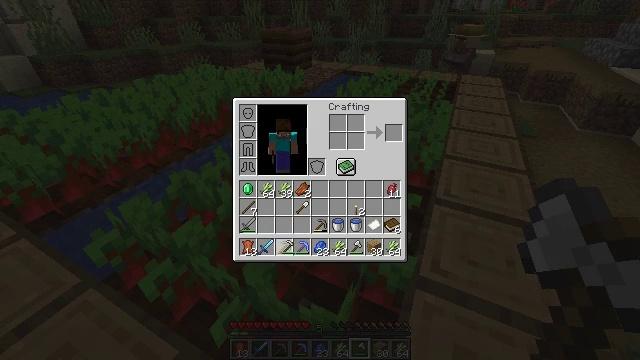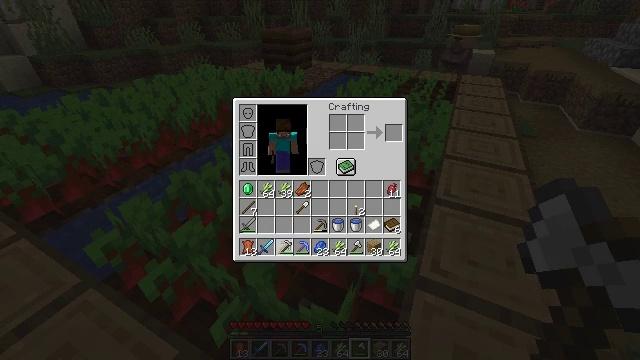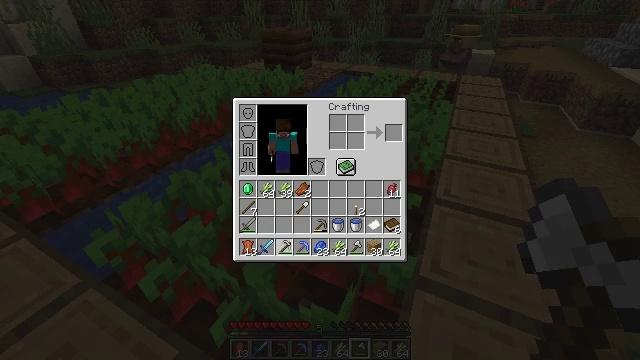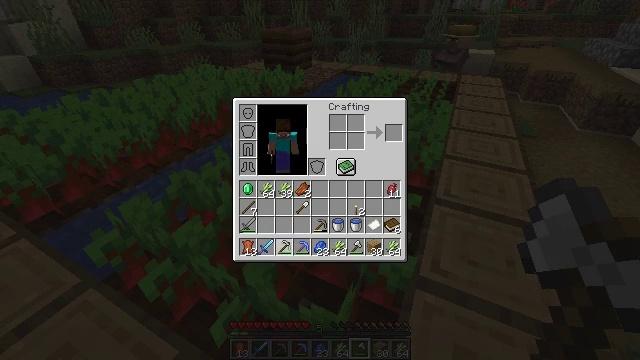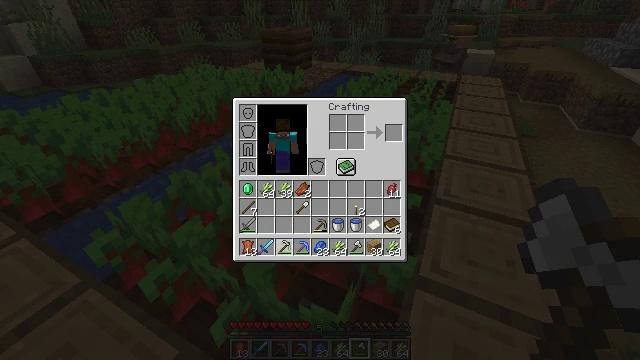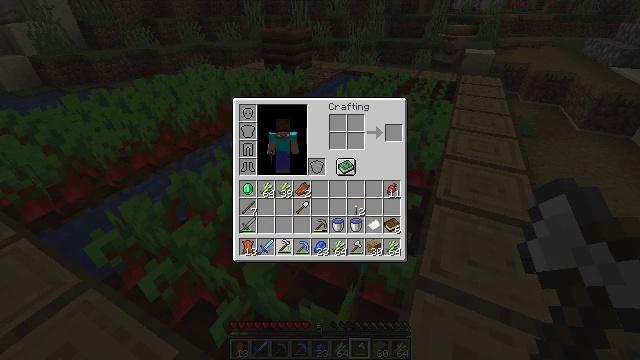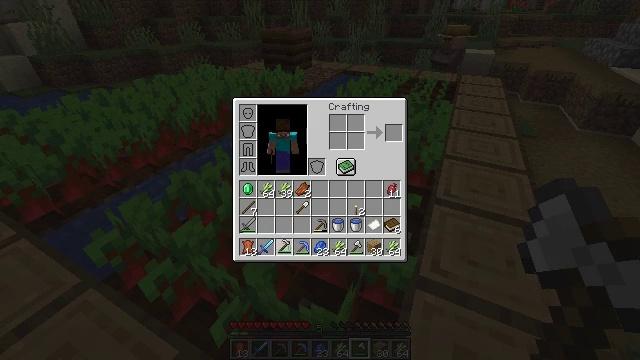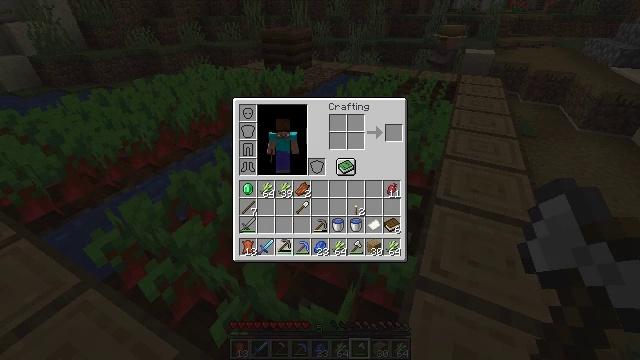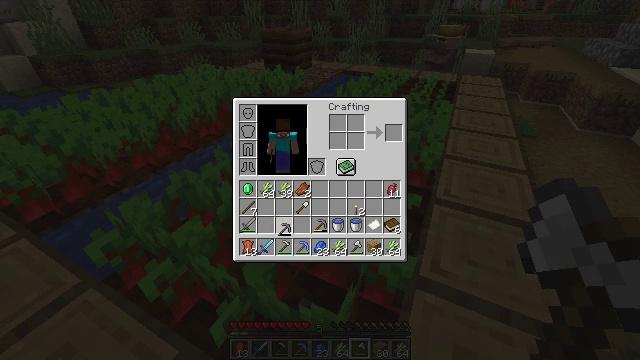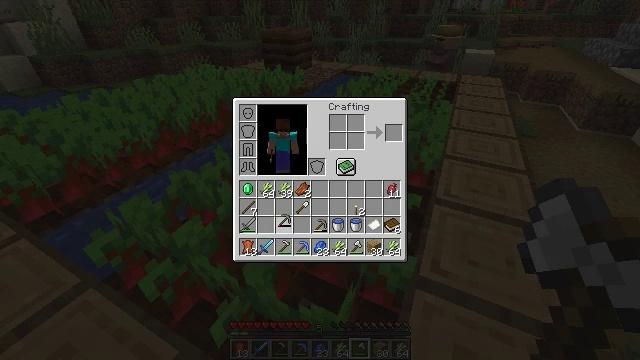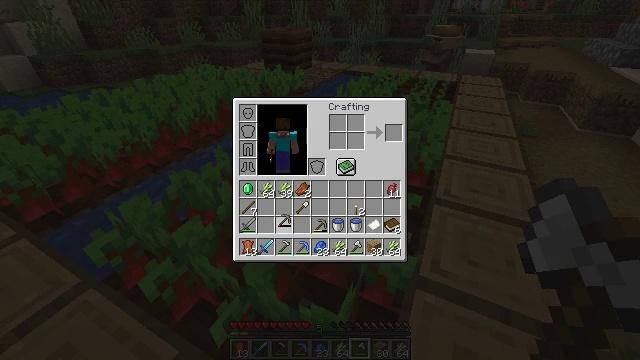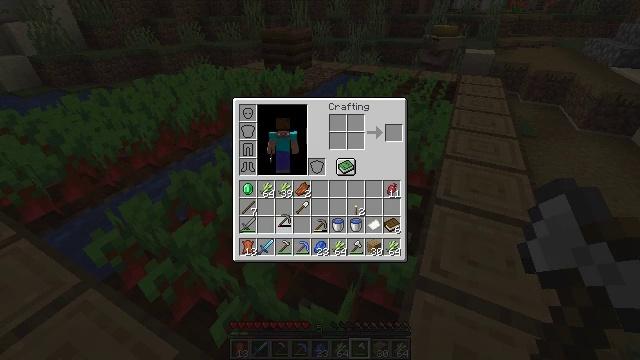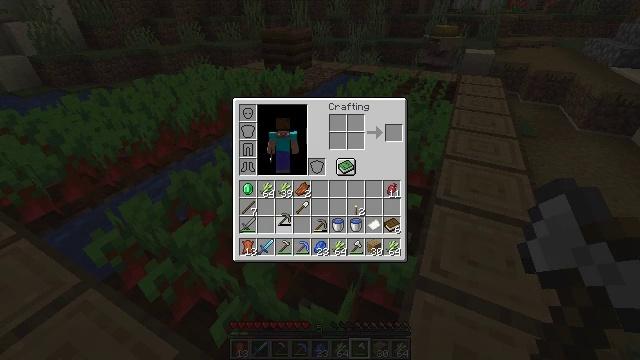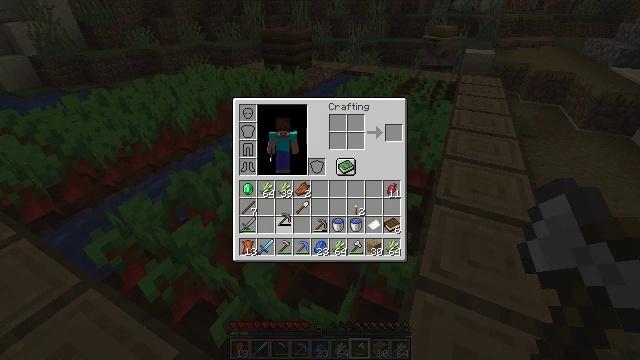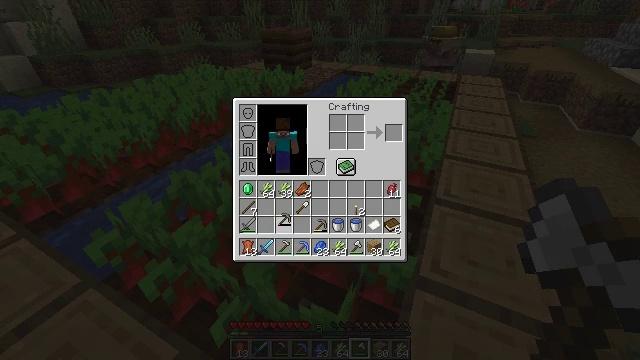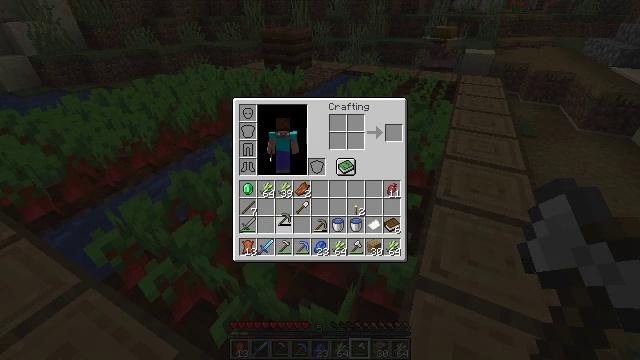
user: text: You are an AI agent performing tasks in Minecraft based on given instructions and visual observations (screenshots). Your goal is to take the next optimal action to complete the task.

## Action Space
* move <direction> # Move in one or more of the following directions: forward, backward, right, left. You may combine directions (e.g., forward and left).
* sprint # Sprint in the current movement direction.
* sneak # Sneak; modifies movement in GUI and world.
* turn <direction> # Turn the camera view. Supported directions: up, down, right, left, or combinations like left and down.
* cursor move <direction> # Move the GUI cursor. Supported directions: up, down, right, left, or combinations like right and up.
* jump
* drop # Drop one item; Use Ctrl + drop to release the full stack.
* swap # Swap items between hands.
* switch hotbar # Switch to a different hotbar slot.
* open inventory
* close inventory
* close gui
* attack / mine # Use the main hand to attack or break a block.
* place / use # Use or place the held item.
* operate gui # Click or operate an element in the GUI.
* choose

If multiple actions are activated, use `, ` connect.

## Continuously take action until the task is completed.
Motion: motion action
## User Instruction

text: Collect beetroots from the field.
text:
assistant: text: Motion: no_op
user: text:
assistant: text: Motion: no_op
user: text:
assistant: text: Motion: no_op
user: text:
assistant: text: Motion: operate gui
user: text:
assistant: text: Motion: operate gui
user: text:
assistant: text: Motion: operate gui
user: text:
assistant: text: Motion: no_op
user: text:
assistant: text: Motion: cursor move up
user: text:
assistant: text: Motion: cursor move up
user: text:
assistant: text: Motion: no_op
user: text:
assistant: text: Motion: no_op
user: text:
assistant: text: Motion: no_op
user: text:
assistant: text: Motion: operate gui
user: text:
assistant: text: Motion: operate gui
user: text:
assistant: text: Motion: operate gui
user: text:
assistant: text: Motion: no_op
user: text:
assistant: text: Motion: no_op
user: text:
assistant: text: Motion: no_op
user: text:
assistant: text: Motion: no_op
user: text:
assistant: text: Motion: no_op
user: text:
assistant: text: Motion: no_op
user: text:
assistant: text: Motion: no_op
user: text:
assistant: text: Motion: no_op
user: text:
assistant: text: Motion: no_op
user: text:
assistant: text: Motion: no_op
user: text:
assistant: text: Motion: cursor move right
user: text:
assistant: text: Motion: no_op
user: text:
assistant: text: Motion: no_op
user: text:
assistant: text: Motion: no_op
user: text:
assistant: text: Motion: no_op